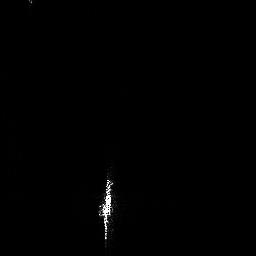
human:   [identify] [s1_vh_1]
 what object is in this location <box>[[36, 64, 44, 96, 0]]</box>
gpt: <ref>1 large ship at the bottom</ref>